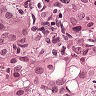
Metastatic tissue present: yes